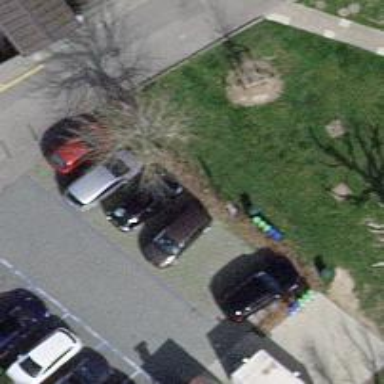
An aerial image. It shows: Bicycle parking area with stands available.